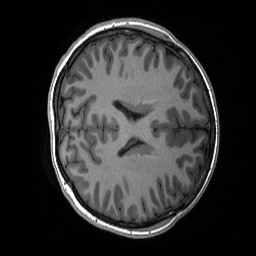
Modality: T1w
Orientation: axial
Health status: ill
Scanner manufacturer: siemens
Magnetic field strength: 3 T
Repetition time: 2.3 s
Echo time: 0.00226 s